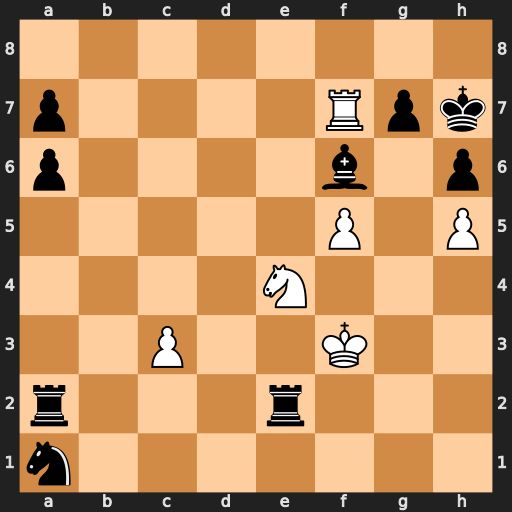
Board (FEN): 8/p4Rpk/p4b1p/5P1P/4N3/2P2K2/r3r3/n7
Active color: w
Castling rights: -
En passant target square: -
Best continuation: Nxf6+ Kh8 Rf8#